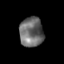
Tissue: skin
Cell type: Epithelial cells
Senescence score: 0.2269
Nuclear area (px): 694
Mean DAPI intensity: 107.741